Question: According to the UML 2.5 specification, an association end can be "owned" by the class at the other end (this means that the owned association end corresponds to a reference property of the class at the other end). The fact that an association end is owned should not be expressed by a navigability arrow (which is common practice, however). Rather, it has to be expressed with the help of a small filled circle (also called a "dot") at the end of the association line, as the following diagram illustrates.

Is there a free class diagram editor that supports these ownership dots? For instance, Visio 2010 does not support it.
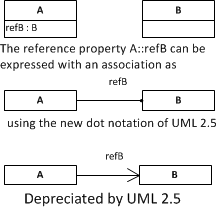
Answer: Yes, I have checked the Papyrus diagram editor. It has properties for association and you can choose, if an end belongs to association or classifier. And shows the dot or both of them.
You need to install Eclipse for it. You can choose Eclipse for modelling, or take ANY Eclipse and later go to 'Help>Install New Software', input
'Kepler - <URL>' to 'Work In', type 'papyrus' into 'filter text', choose the Papyrus and later agree with everything. It is not Release version, but it is a good Beta. Papyrus is NOT worse than the most renown proprietary tools, as EA or VP and is far better than IBM Modeller.